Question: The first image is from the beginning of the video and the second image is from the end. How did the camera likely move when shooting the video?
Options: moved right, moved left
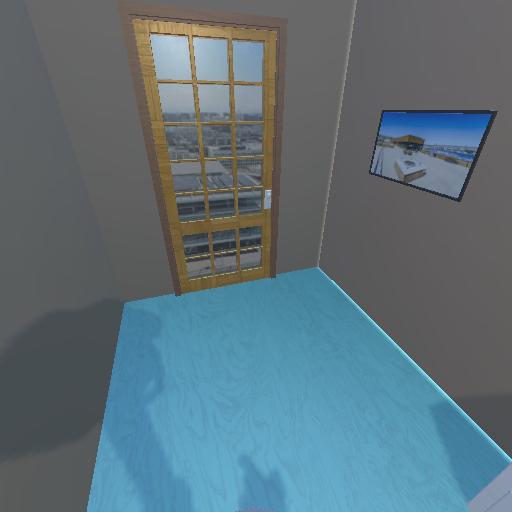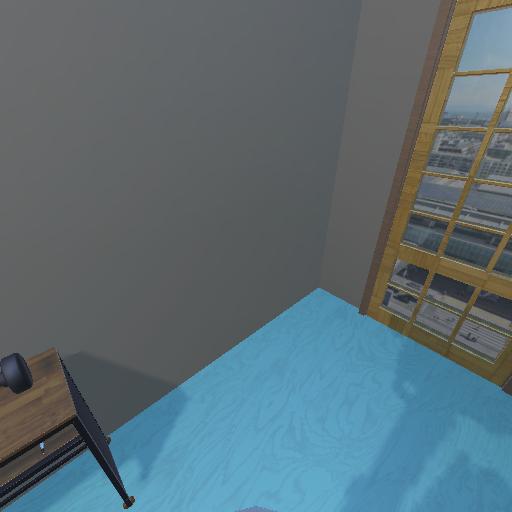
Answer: moved right